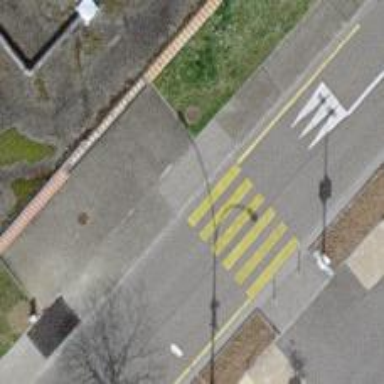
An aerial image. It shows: Zebra crossing for pedestrians.